高二 · 度量几何学
(12 分) 如图, $D 、 E$ 分别是 $\triangle A B C$ 的边 $B C$ 的三等分点, 设 $\overrightarrow{A B}=\boldsymbol{m}, \overrightarrow{A C}=\boldsymbol{n}$, $\angle B A C=60^{\circ}$

(1) 用 $m, n$ 分别表示 $\overrightarrow{A D}, \overrightarrow{A E}$;

(2) 若 $\overrightarrow{A D} \cdot \overrightarrow{A E}=15,|\overrightarrow{B C}|=3 \sqrt{3}$, 求 $\triangle A B C$ 的面积.

(1) 若 $\angle B A C$ 的平分线与边 $B C$ 交于点 $D$, 求 $\overrightarrow{A D} \cdot(2 \overrightarrow{A B}-\overrightarrow{A C})$;

(2) 若点 $E$ 为 $B C$ 的中点, 求 $\frac{1}{|\overrightarrow{A E}|^{2}}+\frac{1}{|\overrightarrow{B C}|^{2}}$ 的最小值.
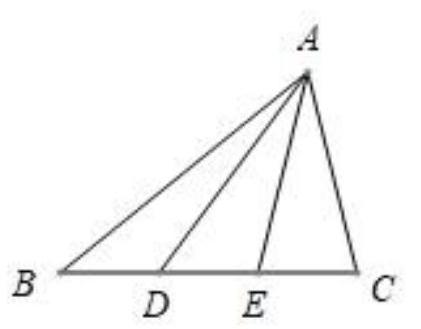
答案: (1) $\overrightarrow{A D}=\frac{2}{3} m+\frac{1}{3} n, \overrightarrow{A E}=\frac{1}{3} m+\frac{2}{3} n$; (2) $\frac{9 \sqrt{3}}{2}$.
解析: (1) 根据向量的线性运算法则, 可得 $\overrightarrow{A D}=\overrightarrow{A B}+\overrightarrow{B D}=\overrightarrow{A B}+\frac{1}{3} \overrightarrow{B C}$

$=\overrightarrow{A B}+\frac{1}{3}(\overrightarrow{A C}-\overrightarrow{A B})=\frac{2}{3} \overrightarrow{A B}+\frac{1}{3} \overrightarrow{A C}=\frac{2}{3} m+\frac{1}{3} n$,

$\overrightarrow{A E}=\overrightarrow{A B}+\overrightarrow{B E}=\overrightarrow{A B}+\frac{2}{3} \overrightarrow{B C}=\overrightarrow{A B}+\frac{2}{3}(\overrightarrow{A C}-\overrightarrow{A B})=\frac{1}{3} \overrightarrow{A B}+\frac{2}{3} \overrightarrow{A C}=\frac{1}{3} m+\frac{2}{3} n$.

(2) 由 $\overrightarrow{B C}=\overrightarrow{A C}-\overrightarrow{A B}=m-n$,

因为 $|\overrightarrow{B C}|=3 \sqrt{3}$, 可得,

即 $m^{2}+n^{2}-2 m \cdot n=27$ ，

又由 $\overrightarrow{A D} \cdot \overrightarrow{A E}=\left(\frac{2}{3} m+\frac{1}{3} n\right) \cdot\left(\frac{1}{3} m+\frac{2}{3} n\right)=\frac{2}{9} m^{2}+\frac{2}{9} n^{2}+\frac{5}{9} m \cdot n=15$,

解得 $m \cdot n=9$,

所以 $|\boldsymbol{m}| \cdot|\boldsymbol{n}|=\frac{9}{\cos 60^{\circ}}=18$,

所以 $\triangle A B C$ 的面积 $S=\frac{1}{2}|m| \cdot|n| \sin 60^{\circ}=\frac{9 \sqrt{3}}{2}$.